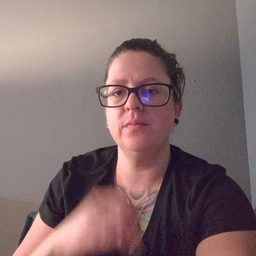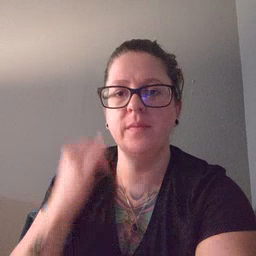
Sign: if